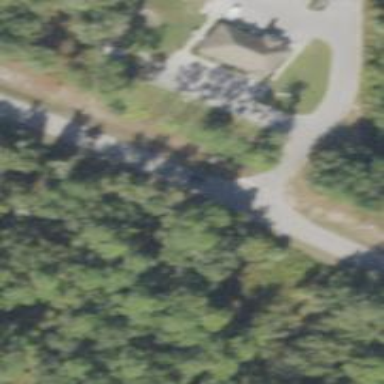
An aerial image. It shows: Abandoned road.